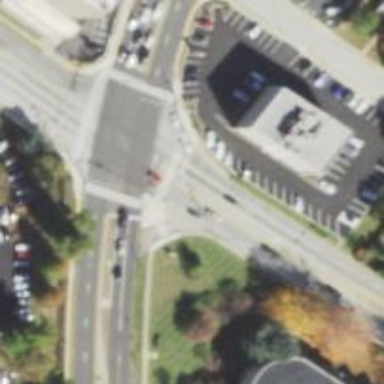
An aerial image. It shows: Crossing road.